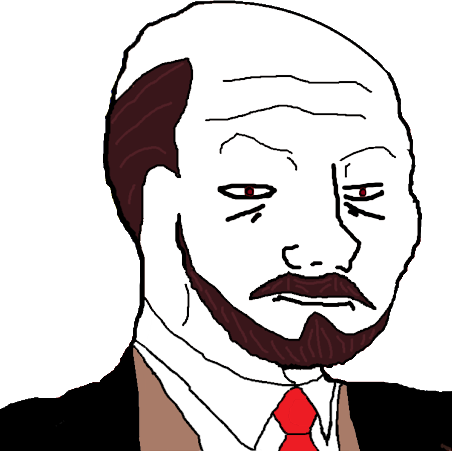
Label: 5_Doomer